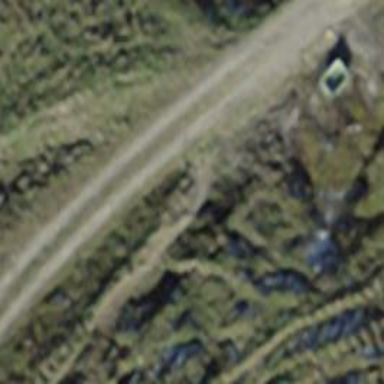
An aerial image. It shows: Well-maintained track road of grade 1.